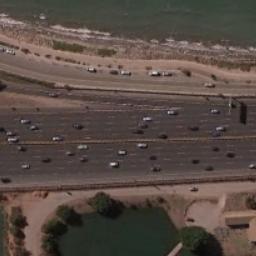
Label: freeway